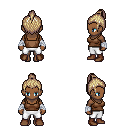
a pixel art fantasy rpg character, female body template, human, dark skin, brown pirate shirt, white pants, white blonde short topknot hairstyle, white cloth bandages, brown shoes, four views (front, back, left, right), 2x2 character sprite sheet, small pixel art, hard edges, no anti-aliasing